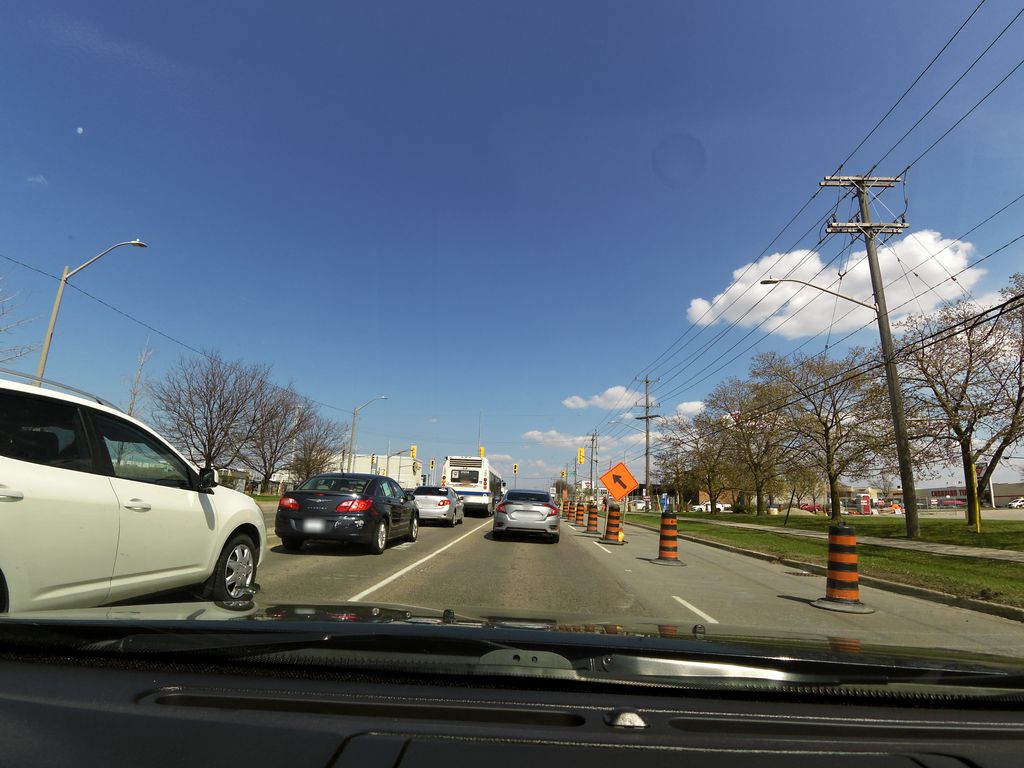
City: kitchener-waterloo